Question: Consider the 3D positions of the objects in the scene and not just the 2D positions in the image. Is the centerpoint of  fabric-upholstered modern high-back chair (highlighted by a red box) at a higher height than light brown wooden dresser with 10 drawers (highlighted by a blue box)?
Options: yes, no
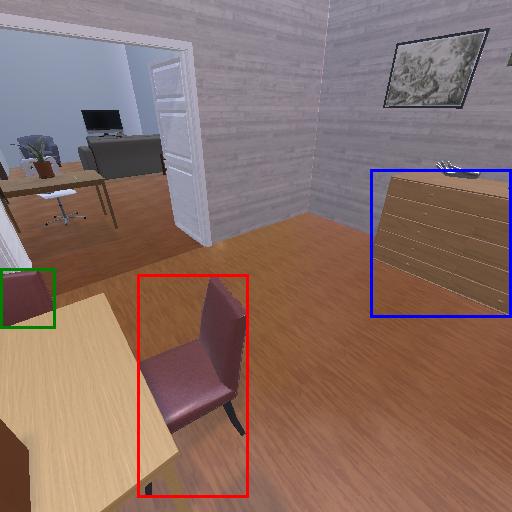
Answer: yes